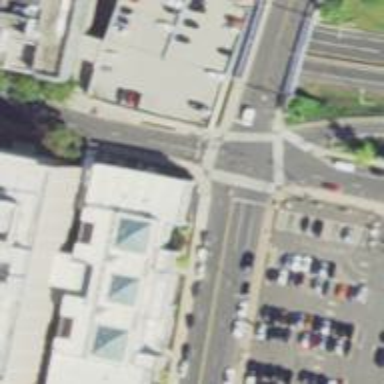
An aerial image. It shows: Pedestrian crossing with zebra markings on footway.